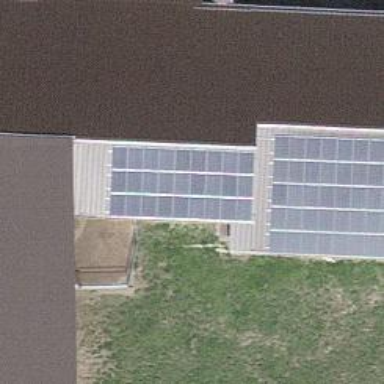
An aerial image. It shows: Solar power generator with photovoltaic panels.